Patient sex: F
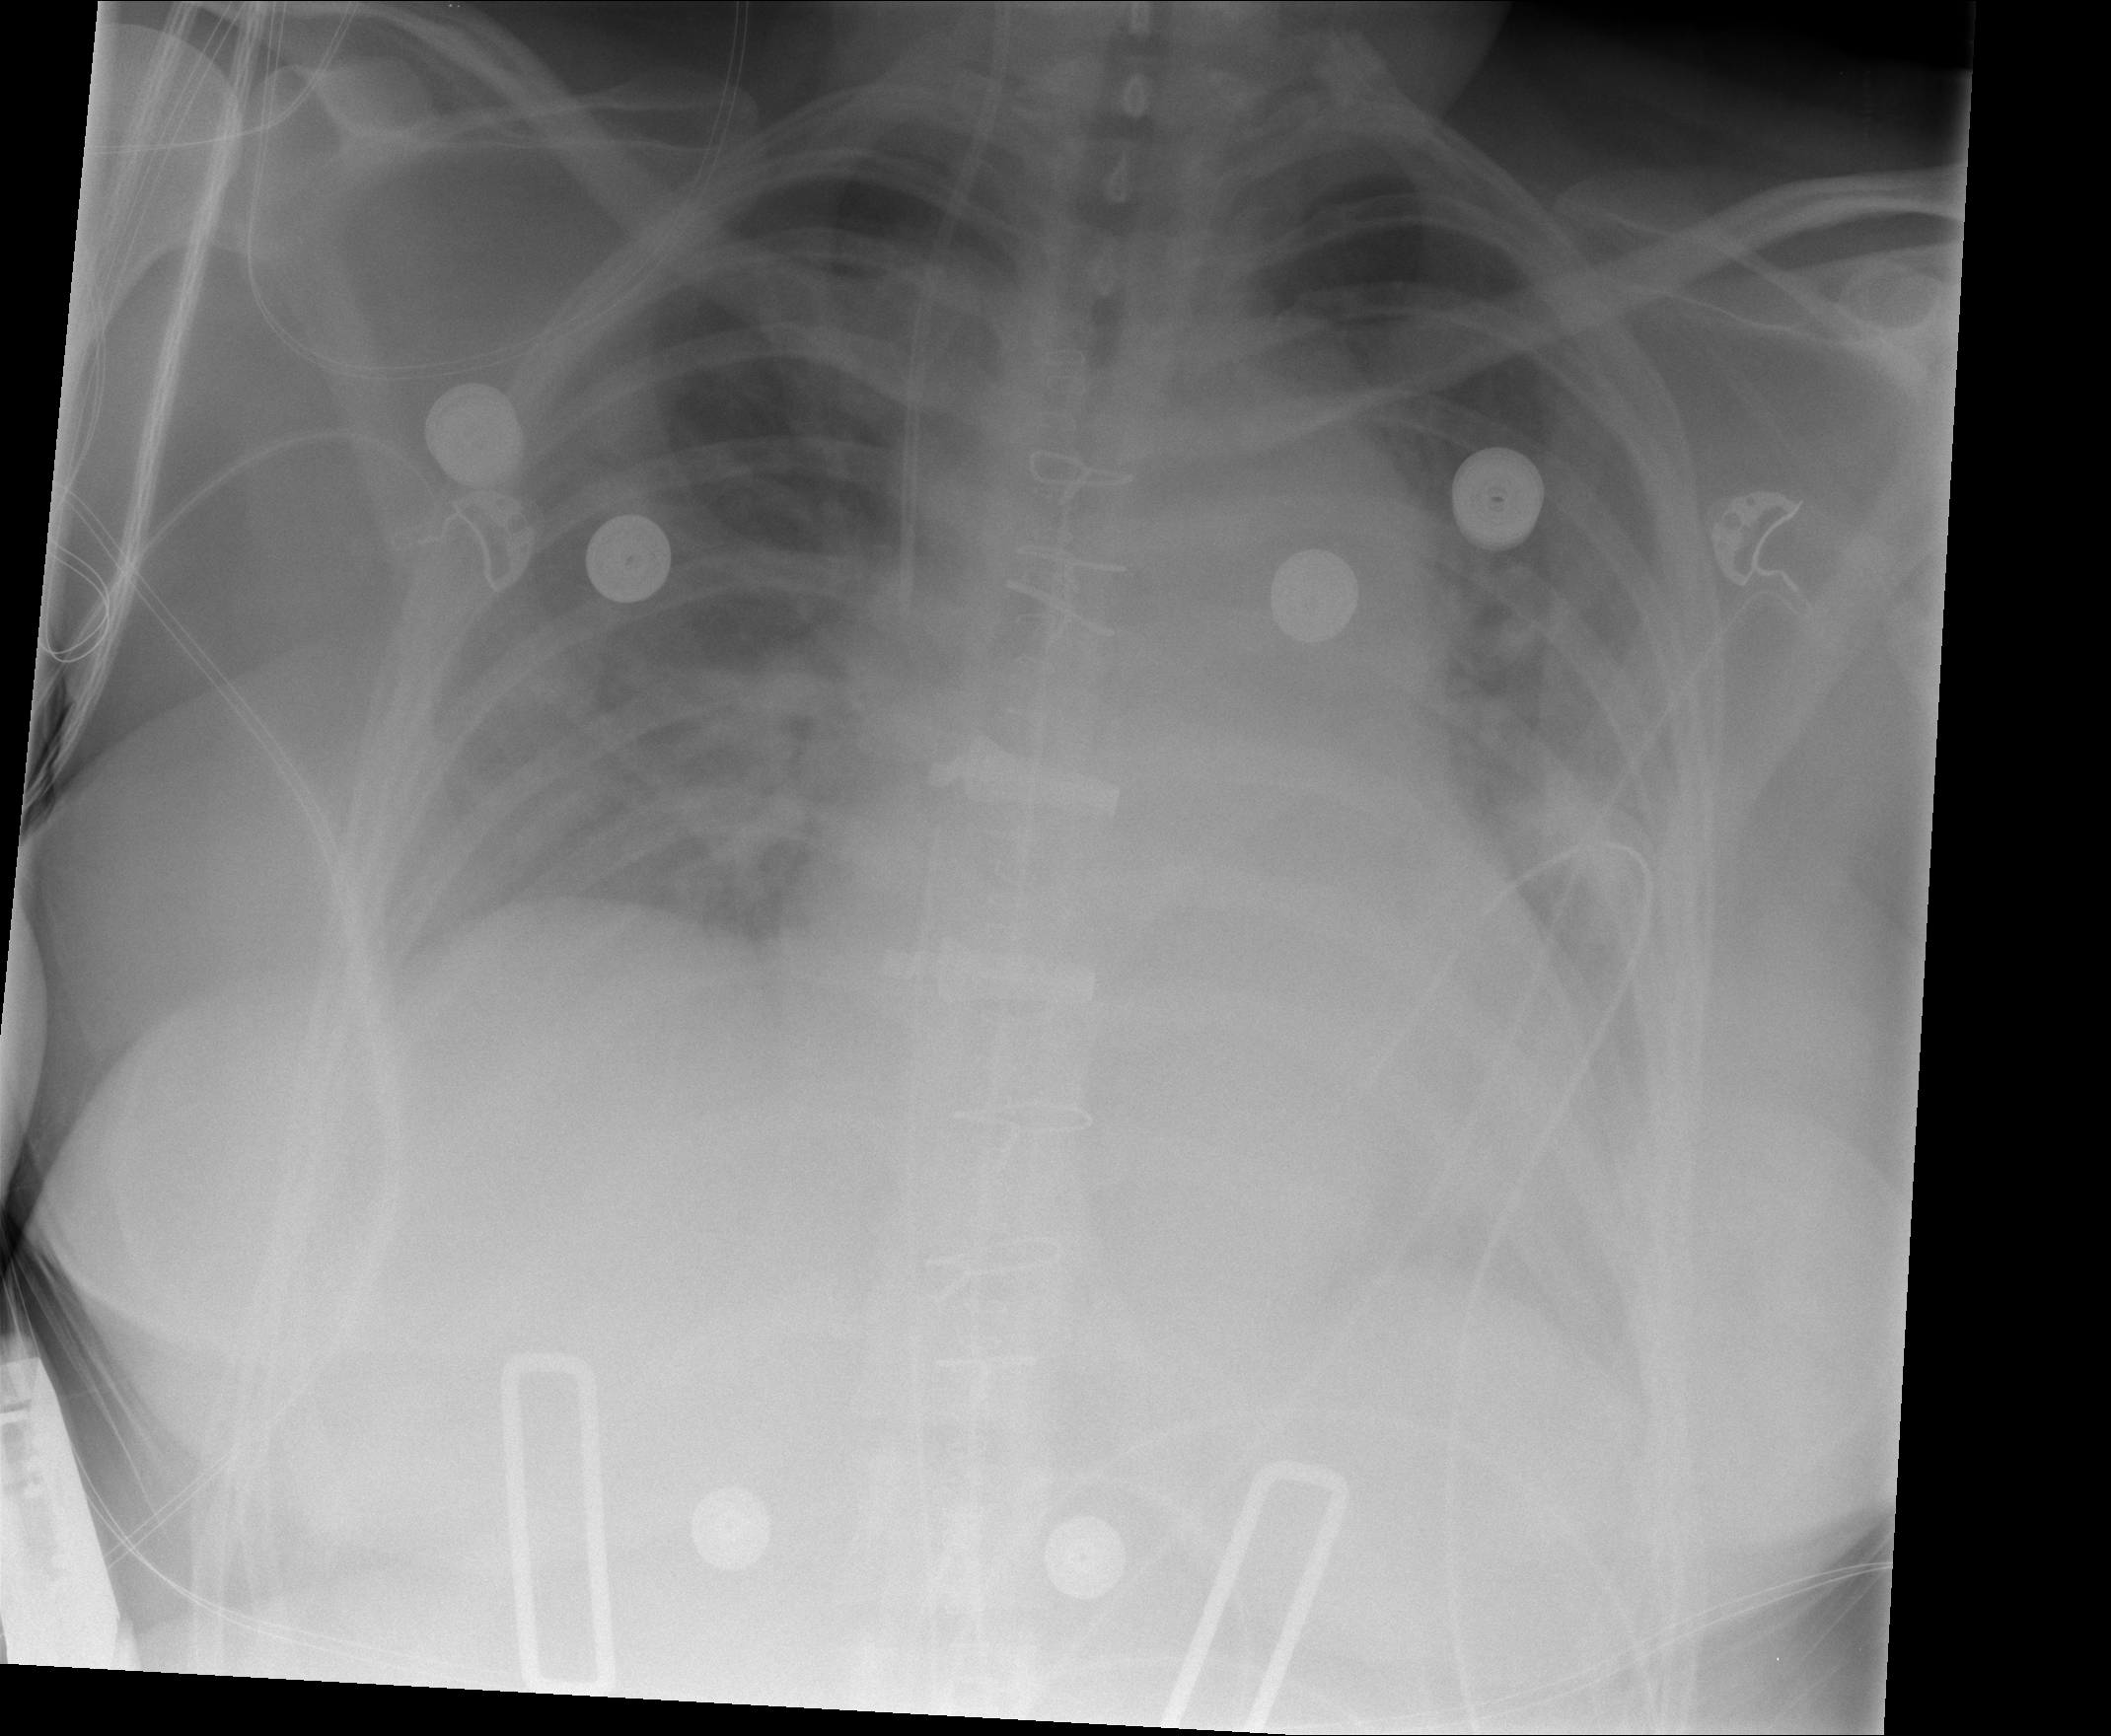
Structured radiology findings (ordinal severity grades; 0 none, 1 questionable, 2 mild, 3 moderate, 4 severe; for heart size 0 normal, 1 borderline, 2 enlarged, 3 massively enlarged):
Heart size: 2
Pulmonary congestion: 2
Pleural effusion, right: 0
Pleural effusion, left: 3
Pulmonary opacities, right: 1
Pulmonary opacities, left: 1
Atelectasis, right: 2
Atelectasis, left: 2